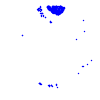
Particle: electron